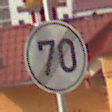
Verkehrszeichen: EndeGeschwindigkeit70
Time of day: MorningAfternoon
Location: Outdoor (Urban)
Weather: PartlyCloudy
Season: NotSpecified
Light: Natural